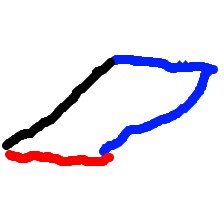
Shape: parallelogram